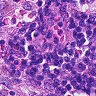
Metastatic tissue present: no